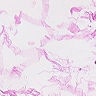
Metastatic tissue present: no